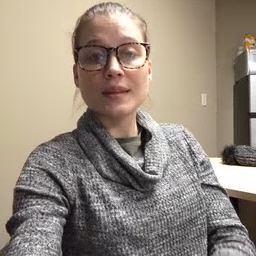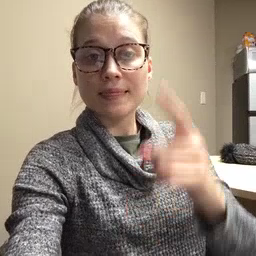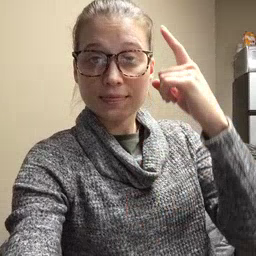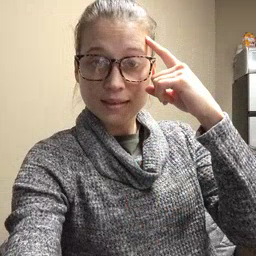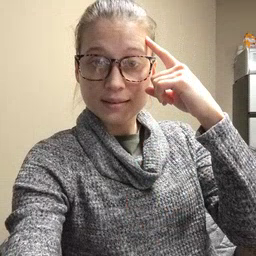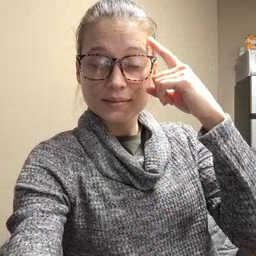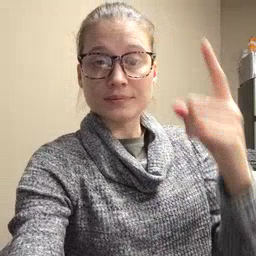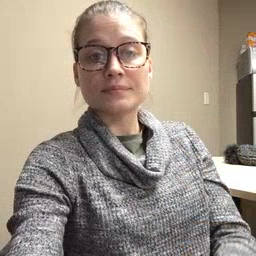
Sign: think